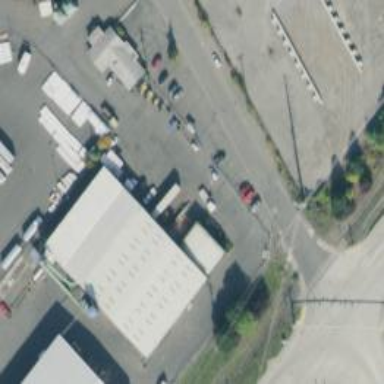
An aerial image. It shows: Industrial building.